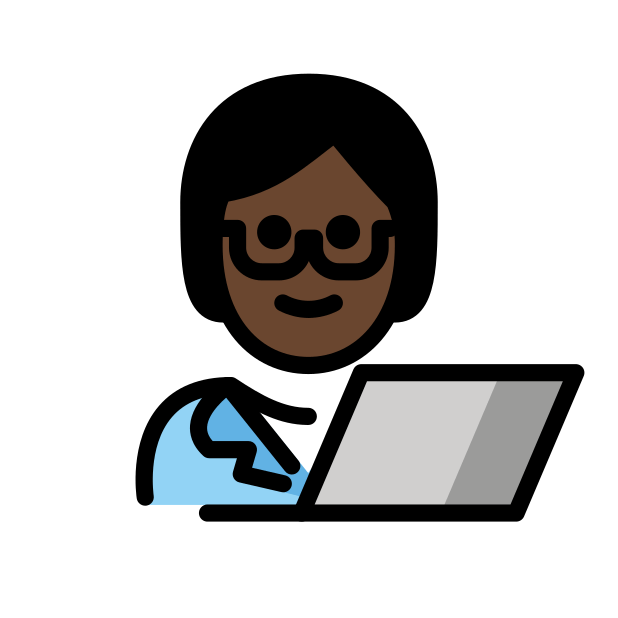
technologist: dark skin tone